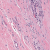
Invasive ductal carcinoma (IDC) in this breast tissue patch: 1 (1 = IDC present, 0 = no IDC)